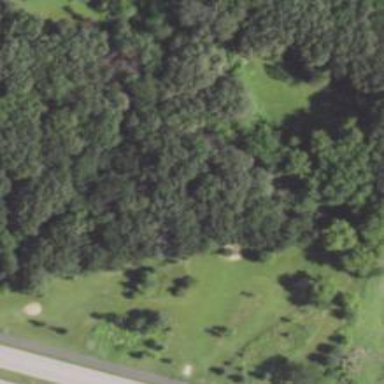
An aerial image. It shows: Disc golf basket.